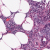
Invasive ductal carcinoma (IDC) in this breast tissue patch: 1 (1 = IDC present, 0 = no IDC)